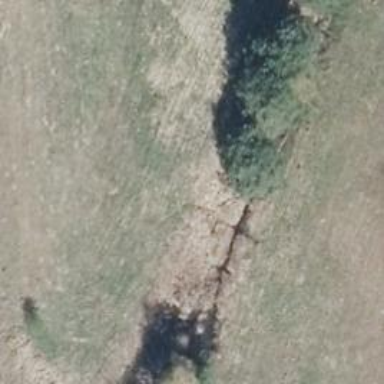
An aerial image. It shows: Row of trees in natural setting.